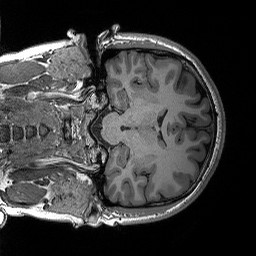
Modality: T1w
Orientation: coronal
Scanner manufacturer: siemens
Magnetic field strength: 3 T
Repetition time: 2.3 s
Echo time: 0.00298 s